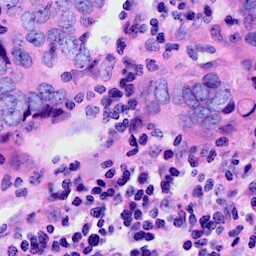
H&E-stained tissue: Breast